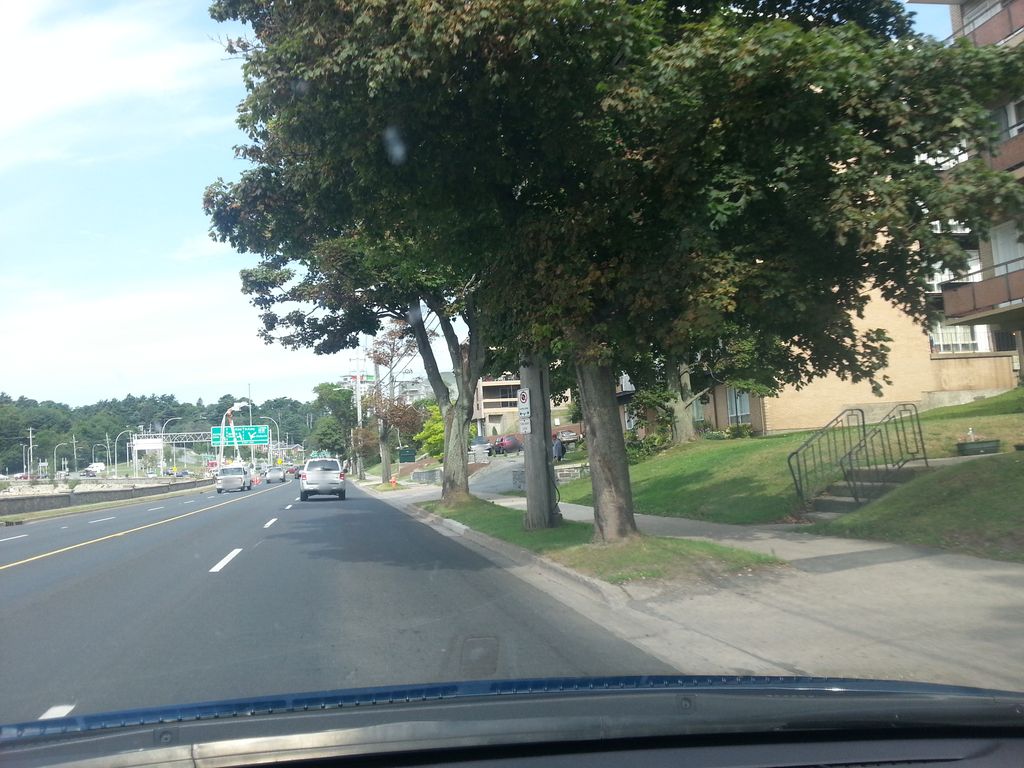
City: halifax